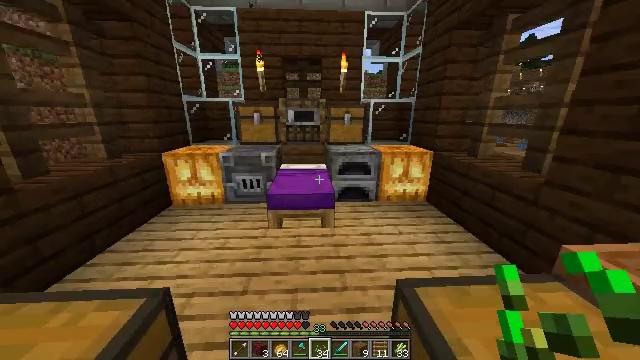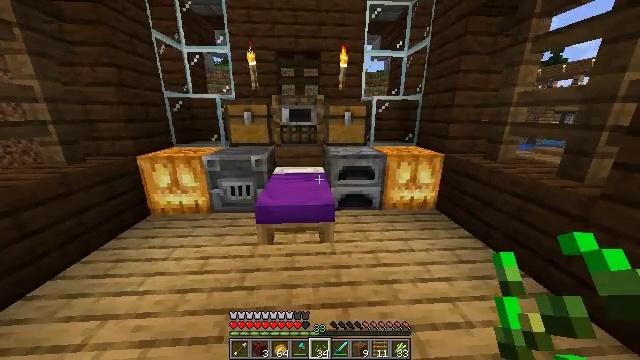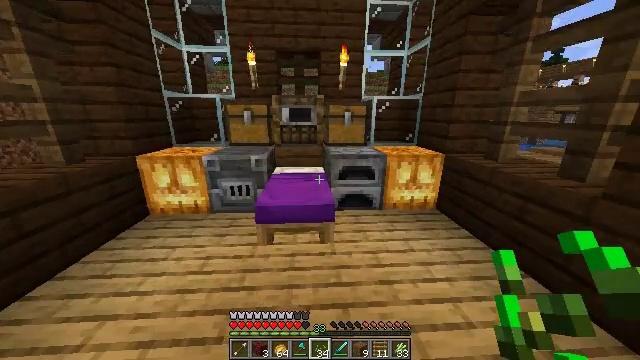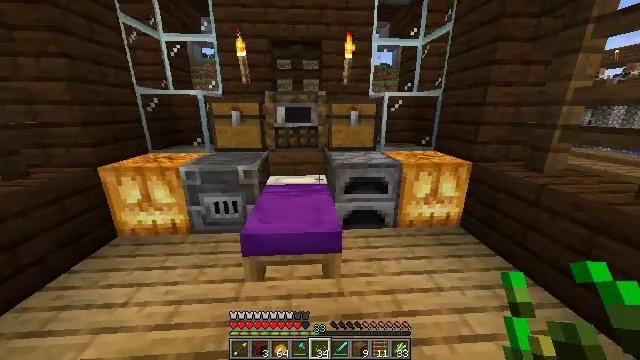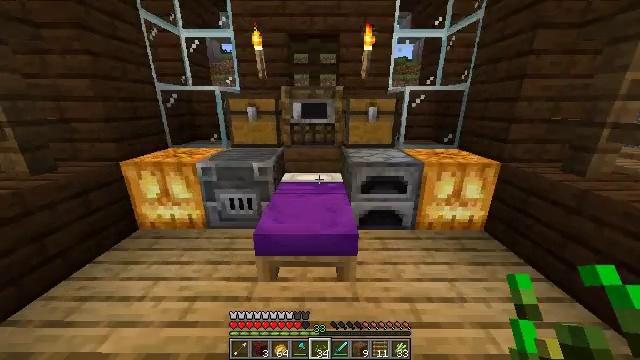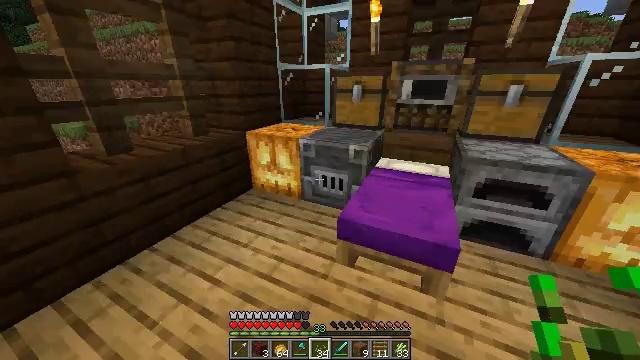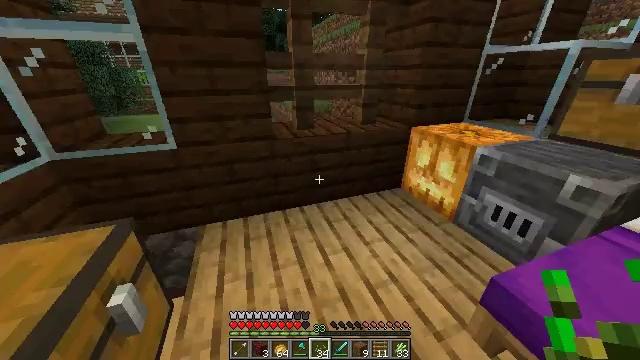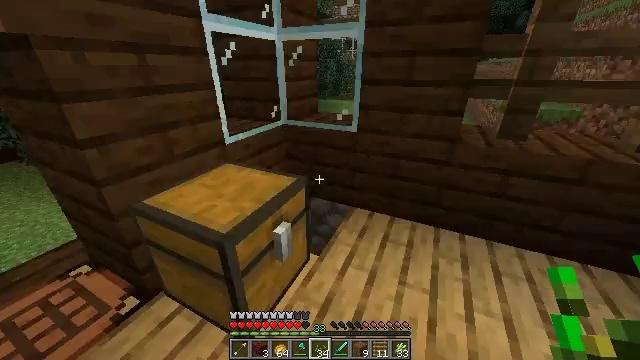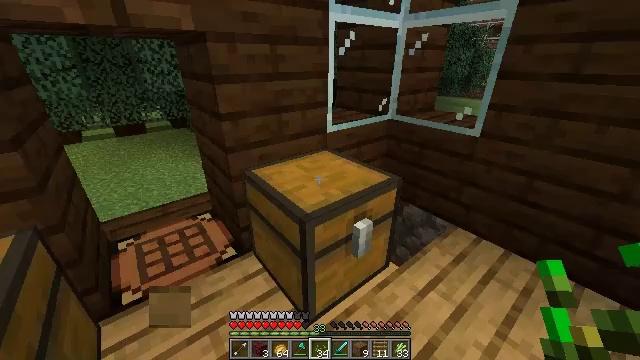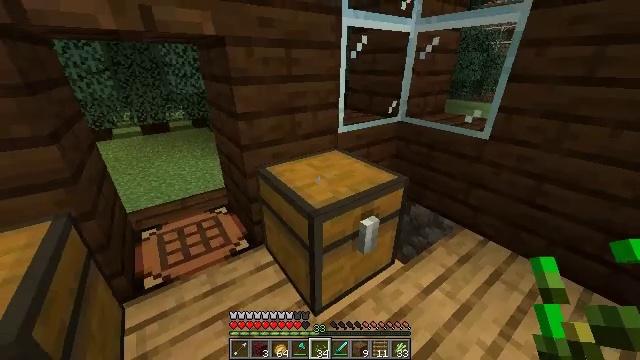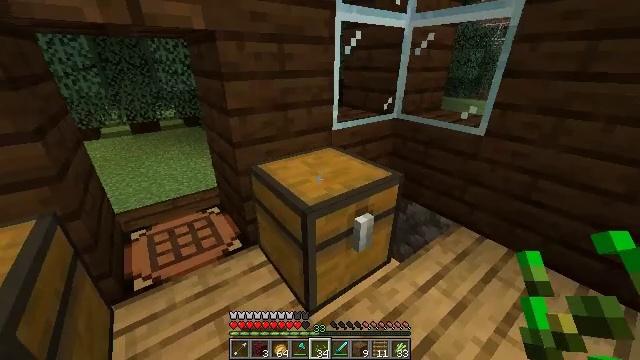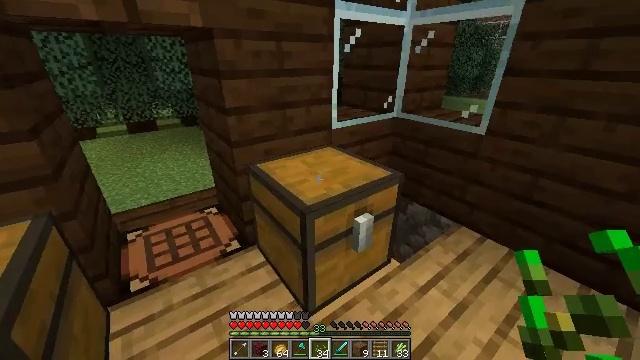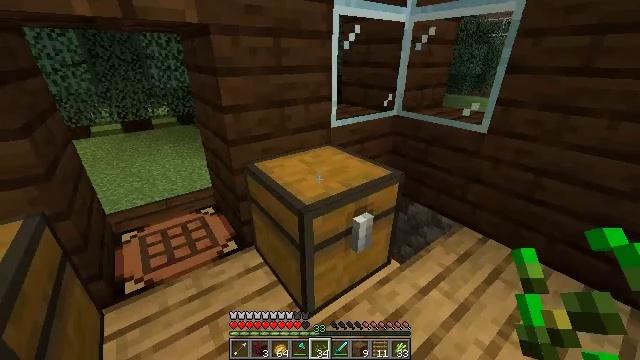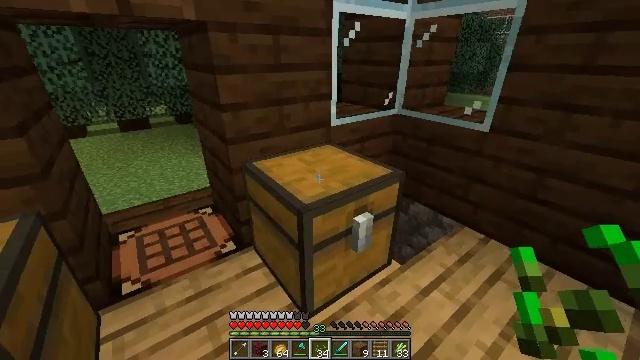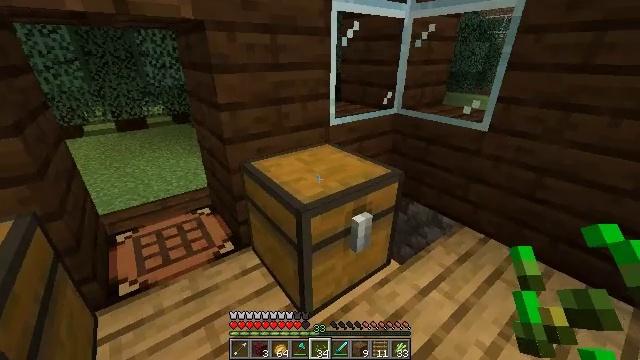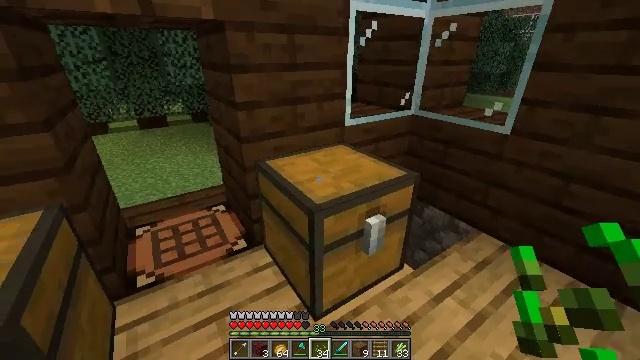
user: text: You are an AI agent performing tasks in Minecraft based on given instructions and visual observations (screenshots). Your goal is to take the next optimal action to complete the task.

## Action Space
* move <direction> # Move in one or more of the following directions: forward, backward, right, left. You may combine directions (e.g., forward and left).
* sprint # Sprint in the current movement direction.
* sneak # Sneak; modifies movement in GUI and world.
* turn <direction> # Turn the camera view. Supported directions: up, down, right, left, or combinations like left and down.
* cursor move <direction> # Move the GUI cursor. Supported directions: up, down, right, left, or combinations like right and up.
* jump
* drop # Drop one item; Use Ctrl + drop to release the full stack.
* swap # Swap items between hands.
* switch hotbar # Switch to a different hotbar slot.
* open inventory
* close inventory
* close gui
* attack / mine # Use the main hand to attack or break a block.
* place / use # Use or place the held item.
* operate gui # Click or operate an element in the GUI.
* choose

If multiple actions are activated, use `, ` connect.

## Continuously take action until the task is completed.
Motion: motion action
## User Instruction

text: Get a hay block by crafting with wheat.
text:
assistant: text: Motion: move forward
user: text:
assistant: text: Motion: move forward
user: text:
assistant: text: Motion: move forward
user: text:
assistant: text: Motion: move forward, turn left and down
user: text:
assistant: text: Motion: move forward, turn left and down
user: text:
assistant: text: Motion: turn left and down
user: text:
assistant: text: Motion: turn left
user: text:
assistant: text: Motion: turn left
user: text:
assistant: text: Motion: turn left
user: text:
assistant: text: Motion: no_op
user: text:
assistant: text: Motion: no_op
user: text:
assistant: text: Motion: no_op
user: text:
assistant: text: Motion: no_op
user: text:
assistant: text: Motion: no_op
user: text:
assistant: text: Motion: turn left
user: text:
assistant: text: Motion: turn left and down
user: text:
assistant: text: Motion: turn left and down
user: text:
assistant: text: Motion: turn left and down
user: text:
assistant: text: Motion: turn left
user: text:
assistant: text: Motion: no_op
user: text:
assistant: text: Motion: no_op
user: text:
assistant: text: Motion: no_op
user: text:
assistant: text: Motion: use / place
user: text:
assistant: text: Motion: use / place
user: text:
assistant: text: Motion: use / place
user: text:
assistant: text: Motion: no_op
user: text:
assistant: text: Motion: no_op
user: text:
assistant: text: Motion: open gui
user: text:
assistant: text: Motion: no_op
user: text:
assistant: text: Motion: no_op